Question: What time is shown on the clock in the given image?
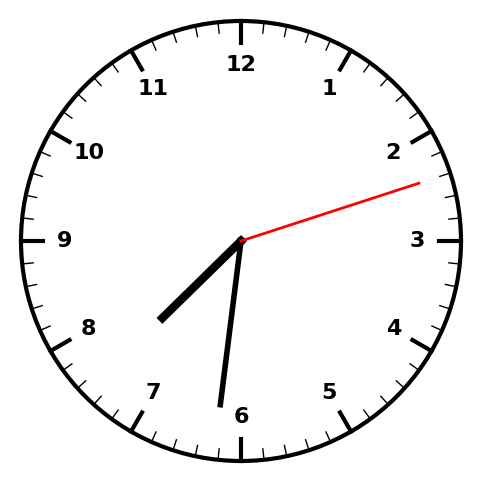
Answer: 07:31:12